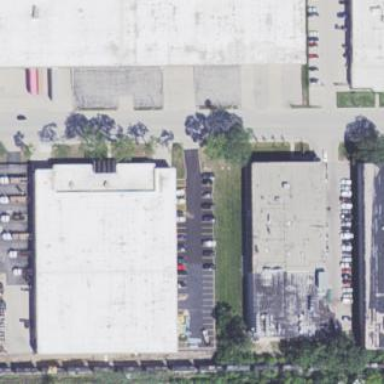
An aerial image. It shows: Warehouse building.